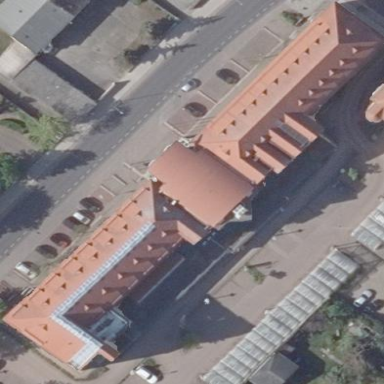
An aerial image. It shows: Commercial building.